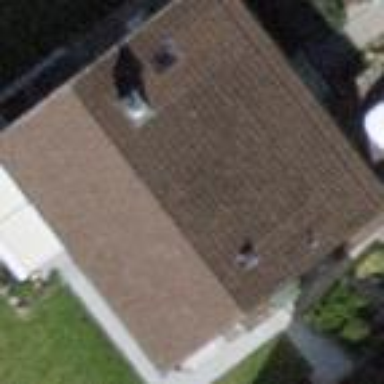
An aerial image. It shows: House with pitched roof.